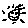
Label: sun